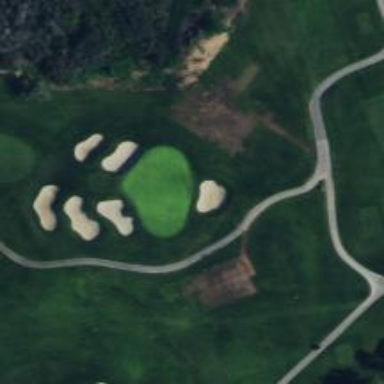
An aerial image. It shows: Golf hole.